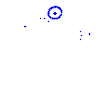
Particle: kaon